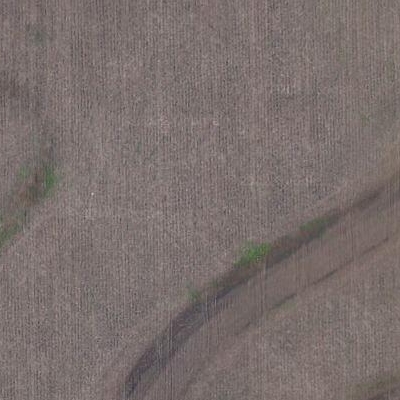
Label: bField